Question: I used cocos2d 2.1 beta. When I run keep idle for few minutes then game crashes in same place every time. Please see attach image. How can I solve this crash.
Nothing much in game..simple background with few menu buttons.

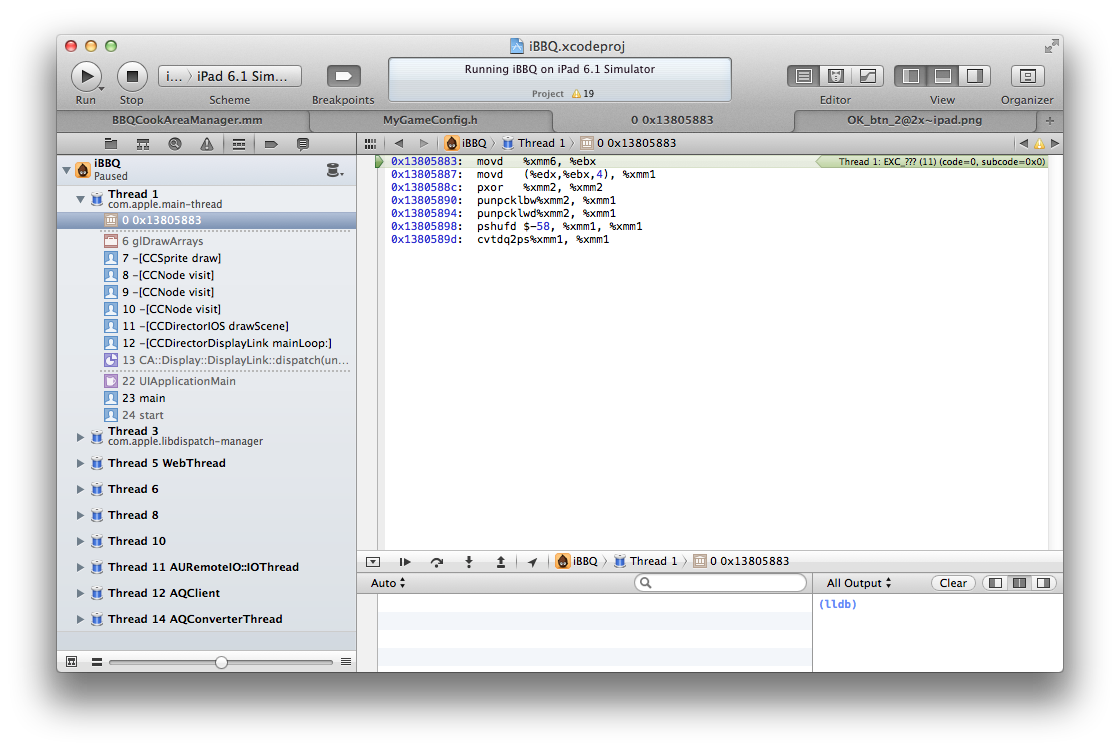
Answer: This happens in simulator only, every time. Just run on a device..